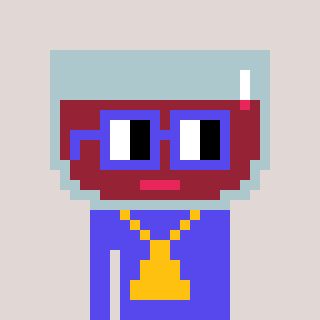
a pixel art character with square blue glasses, a wine-shaped head and a computerblue-colored body on a warm background